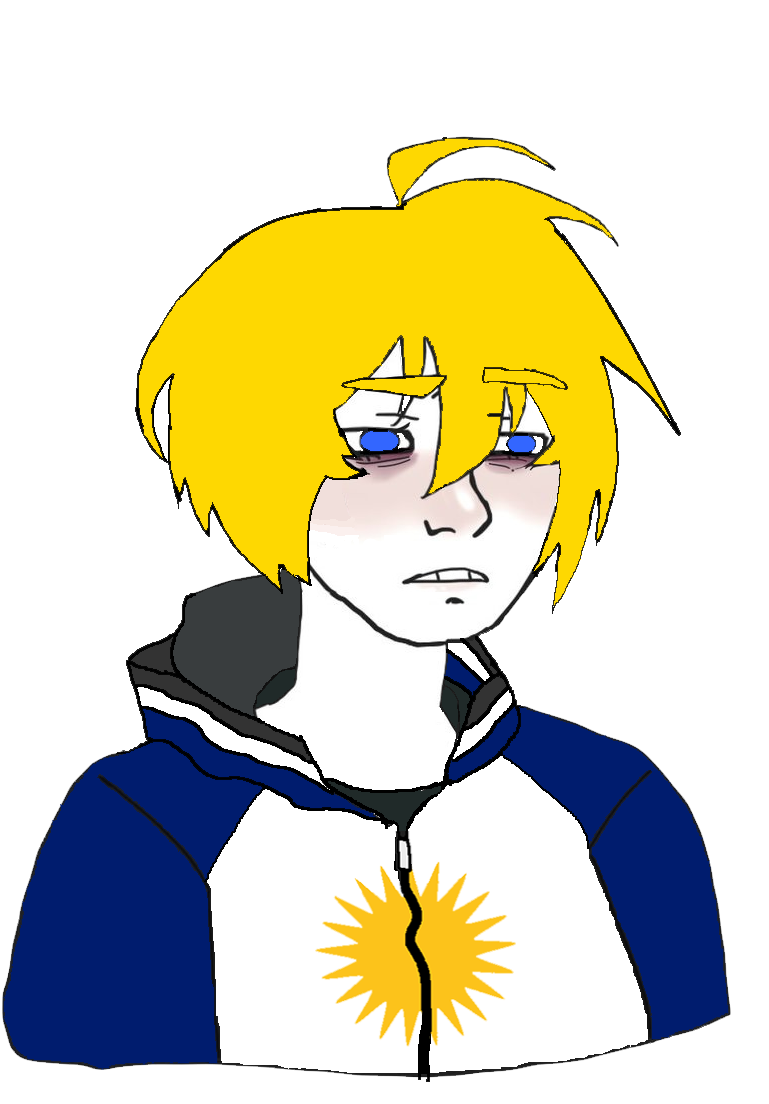
Label: 5_Twinkjak